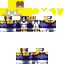
A male human skin with medium skin, wearing blonde long hair dressed in a blue suit and blue pants, featuring a closed mouth.